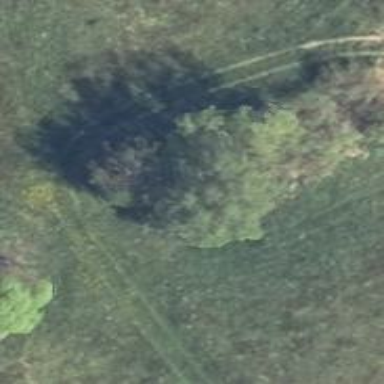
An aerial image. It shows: Hunting stand.